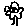
Label: flower